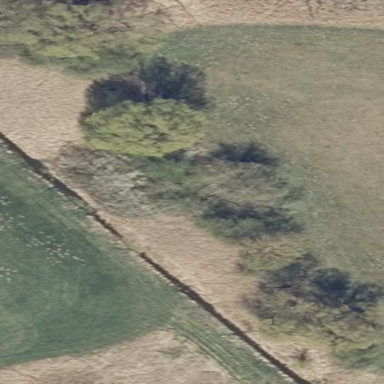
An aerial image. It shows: Patch of scrub vegetation.